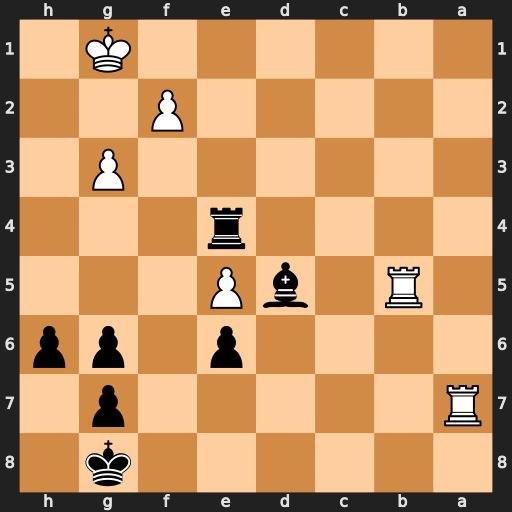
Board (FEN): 6k1/R5p1/4p1pp/1R1bP3/4r3/6P1/5P2/6K1
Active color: b
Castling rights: -
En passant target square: -
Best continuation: Re1+ Kh2 Rh1#